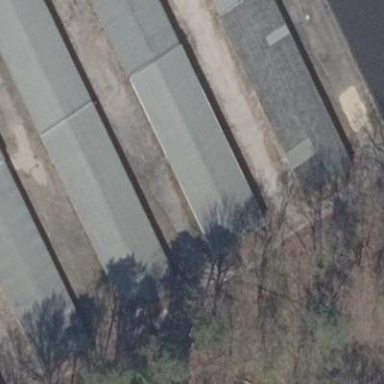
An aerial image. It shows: Garages with gabled roofs oriented along the building. The roofs are grey in color.